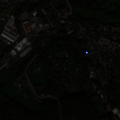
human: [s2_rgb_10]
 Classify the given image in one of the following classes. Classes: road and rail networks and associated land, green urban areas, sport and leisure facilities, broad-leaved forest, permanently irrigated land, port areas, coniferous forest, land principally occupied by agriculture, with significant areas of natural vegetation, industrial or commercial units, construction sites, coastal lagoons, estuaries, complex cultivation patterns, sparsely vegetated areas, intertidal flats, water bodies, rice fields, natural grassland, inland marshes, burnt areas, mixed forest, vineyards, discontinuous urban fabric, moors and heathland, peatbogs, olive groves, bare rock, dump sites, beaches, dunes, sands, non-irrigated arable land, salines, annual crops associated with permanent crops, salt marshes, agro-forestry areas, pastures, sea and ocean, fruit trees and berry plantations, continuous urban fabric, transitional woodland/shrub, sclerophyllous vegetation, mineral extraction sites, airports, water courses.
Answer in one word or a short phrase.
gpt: discontinuous urban fabric, industrial or commercial units, broad-leaved forest, mixed forest